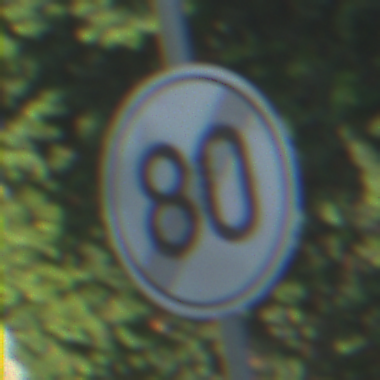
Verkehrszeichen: EndeGeschwindigkeit80
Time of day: MorningAfternoon
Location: Outdoor (Urban)
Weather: PartlyCloudy
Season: NotSpecified
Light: Natural